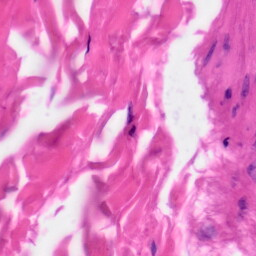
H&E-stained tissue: Skin